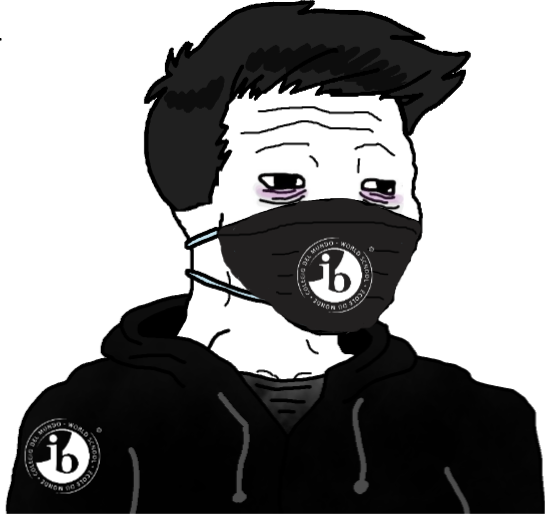
Label: 5_Doomer